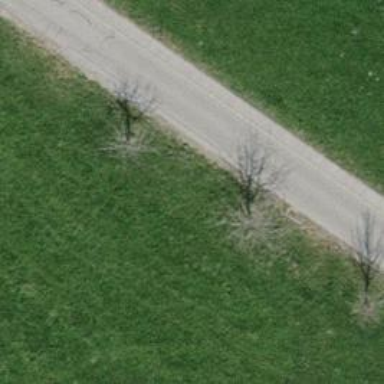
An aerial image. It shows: Agricultural area with broadleaved deciduous trees.